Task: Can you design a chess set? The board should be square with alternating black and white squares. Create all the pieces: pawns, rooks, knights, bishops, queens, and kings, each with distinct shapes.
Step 1549:
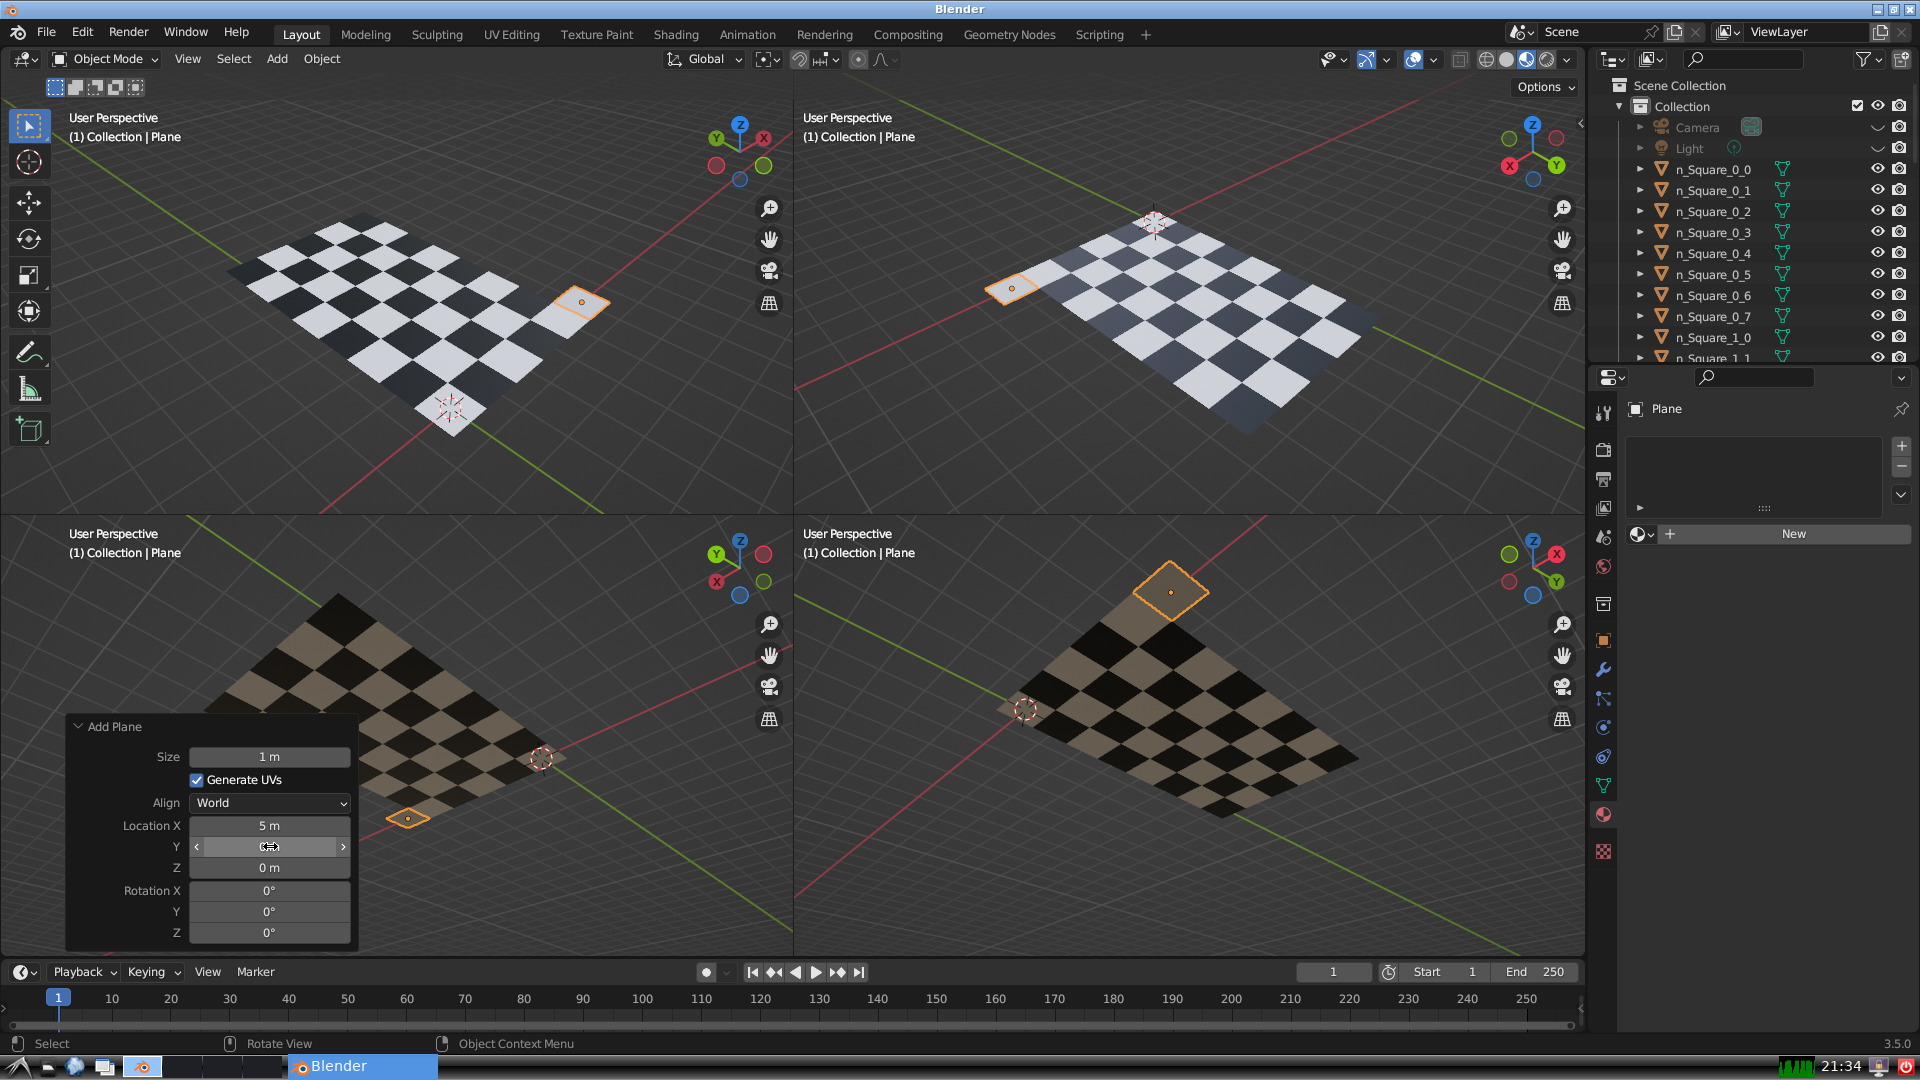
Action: click: no